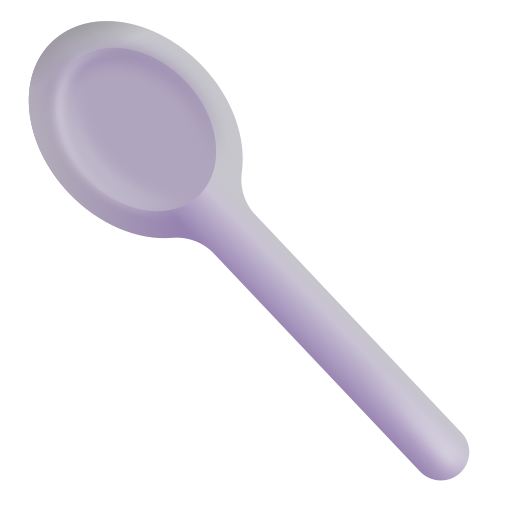
spoon color